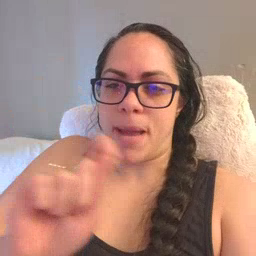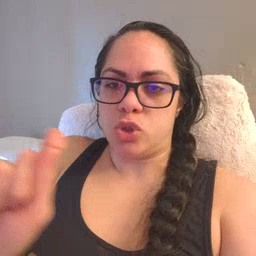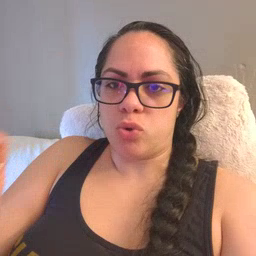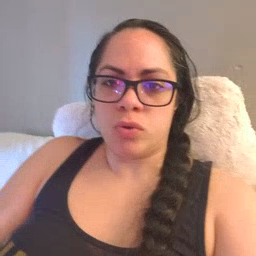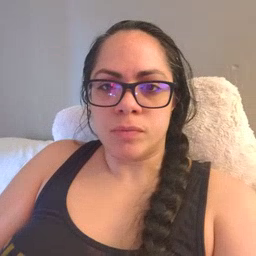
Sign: pencil